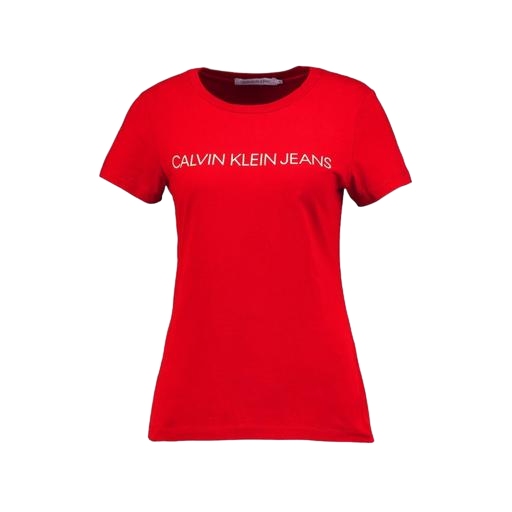
red slim fit tshirt, slim crew tee, red graphic tee, white background